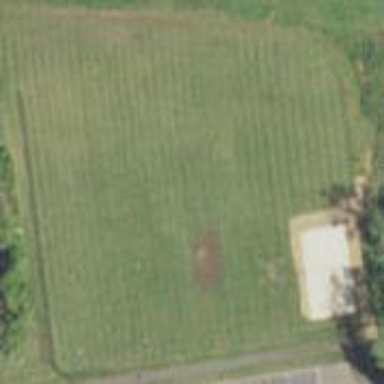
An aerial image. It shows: Recreation ground.